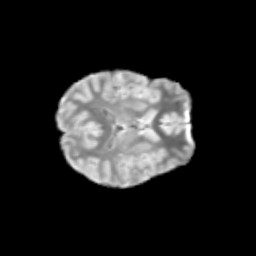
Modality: T2w
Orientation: axial
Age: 10
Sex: male
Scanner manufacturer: siemens
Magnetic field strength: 3 T
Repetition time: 3.8 s
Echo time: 0.07 s